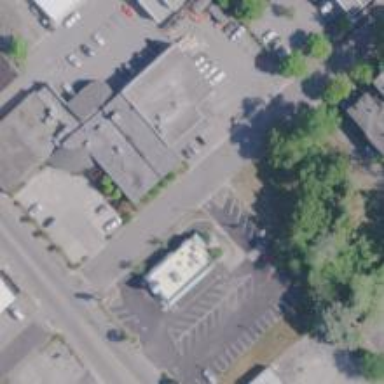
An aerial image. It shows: Building.